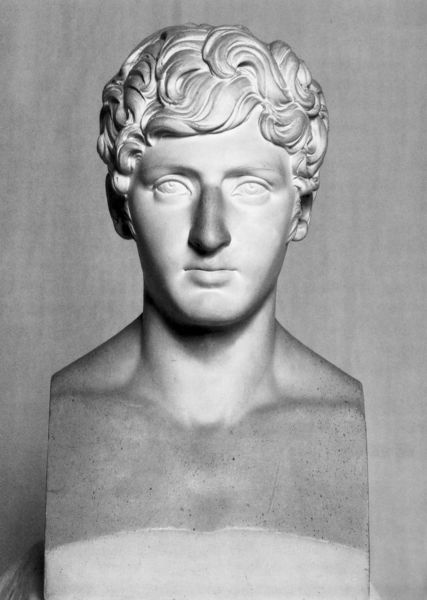
Titel: John Rocca
Künstler: Christian Friedrich Tieck
Standort: Coppet (Schweiz)
Institution: Schloß Coppet
Schlagwörter: kopf, mann, weiß, marmor, mund, nase, ohr, schwarz, wand, augen, gesicht, sockel, porträt, auge, haare, klassizismus, locke, locken, ohren, italien, büste, pupillen, bildhauerei, kurze haare, pupille, kurz, römer, jüngling, frontalansicht, antikisierend, römisch, aristoteles, idealisierend, homer, prohpet, klassizis,mus